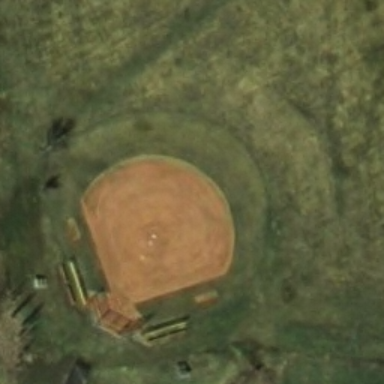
This is a old baseball diamond .